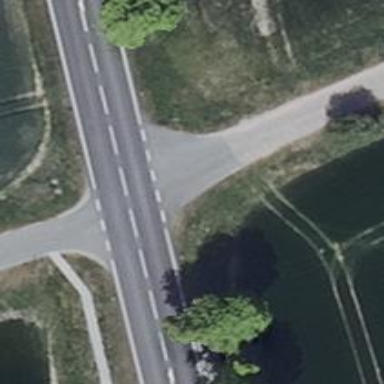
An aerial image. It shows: Road with stop sign.